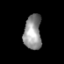
Tissue: prostate
Cell type: B cells
Senescence score: 0.6882
Nuclear area (px): 599
Mean DAPI intensity: 146.563